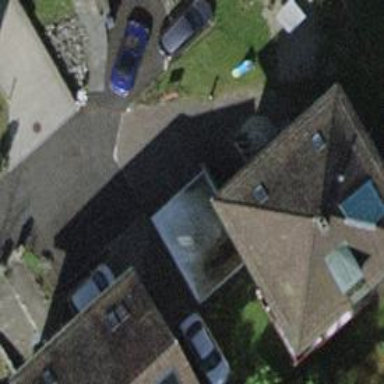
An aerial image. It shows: Detached building.